Question: I'm creating a FLEX app for iOS and Android. To be able to use Higher Resolution icons for the app, I had to include Adobe Air 3.4 in FLEX 4.6 SDK (default is 3.1). Everything seems to work like charm exept I can't disable full-screen app on iOS.
Here is how it looks like right now:

Here is the code from configuration-app.xml file:
'''
<initialWindow>
<systemChrome>standard</systemChrome>
<aspectRatio>portrait</aspectRatio>
<autoOrients>false</autoOrients>
<fullScreen>false</fullScreen>
<visible>true</visible>
<softKeyboardBehavior>none</softKeyboardBehavior>
</initialWindow>
'''
Any idea how to solve this?
Thanks
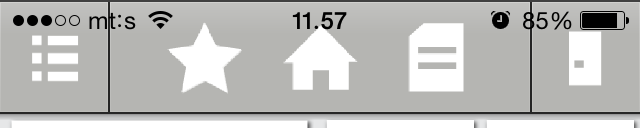
Answer: This is just the way iOS 7 works. It is a feature, not a bug. You have two options:
1. Create a skin for ViewNavigator that detects if it is on iOS 7+ and pushes the content area down 40px (for iPhone. Not sure if it is different on iPad).
2. Upgrade to Flex 4.12 which introduced a CSS style, and OS and version specific media queries to get around this.
Additionally, you are going to want to upgrade AIR. 3.4, besides being close to 2 years old, will not be accepted by the App Store. To get your app into the app store, you need to be on at least 4.0 (which added support for XCode 5, which Apple began requiring in February). For the record, AIR is currently on version 13.0 (after 4.0, the number was bumped to match the Flash Player version)